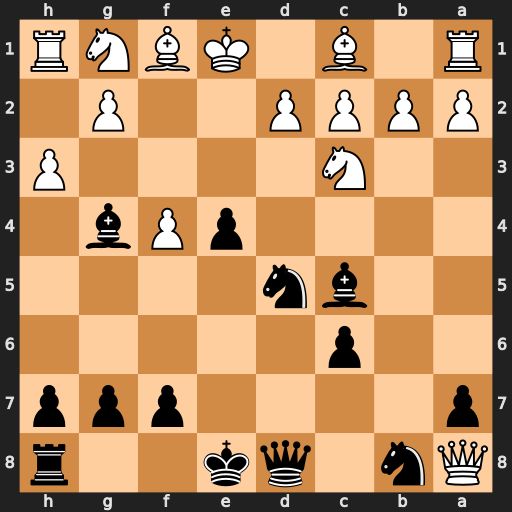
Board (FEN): Qn1qk2r/p4ppp/2p5/2bn4/4pPb1/2N4P/PPPP2P1/R1B1KBNR
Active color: b
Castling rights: KQk
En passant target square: -
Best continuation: Qh4+ g3 Qxg3#